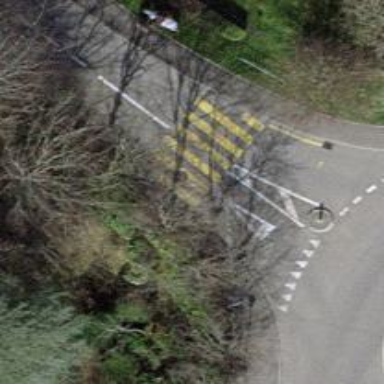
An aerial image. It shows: Marked zebra crossing on the road.